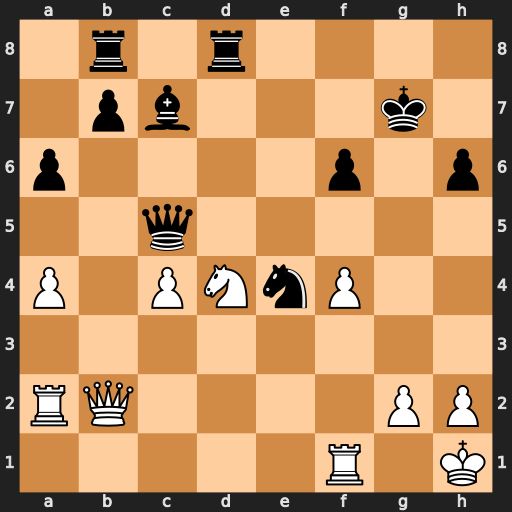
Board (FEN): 1r1r4/1pb3k1/p4p1p/2q5/P1PNnP2/8/RQ4PP/5R1K
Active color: w
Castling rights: -
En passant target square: -
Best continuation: Ne6+ Kf7 Nxc5